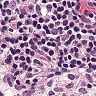
Metastatic tissue present: no